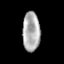
Tissue: skin
Cell type: Epithelial cells
Senescence score: 0.9284
Nuclear area (px): 677
Mean DAPI intensity: 172.493